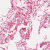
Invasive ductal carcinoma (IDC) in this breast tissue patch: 0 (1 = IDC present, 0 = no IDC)